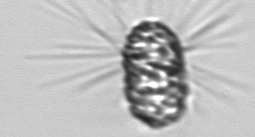
Label: Corethron_hystrix